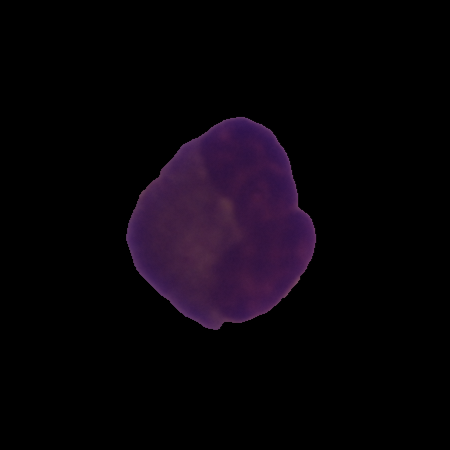
Label: healthy